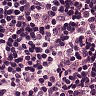
Metastatic tissue present: no